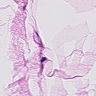
Metastatic tissue present: no